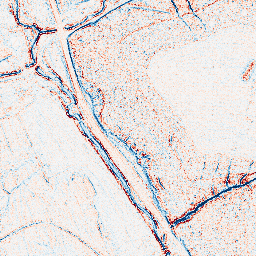
Category: edge_preserving
Decomposition family: anisotropic_diffusion
Decomposition parameters: iterations: 5
kappa: 10
gamma: 0.05
Upsampling method: sinc_hamming
Upsampling parameters: scale: 8
kernel_size: 16
Upsampling scale: 8